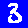
Digit: 3